Aerial crown-view tile of a tropical tree (Barro Colorado Island, Panama), acquired 20250124:
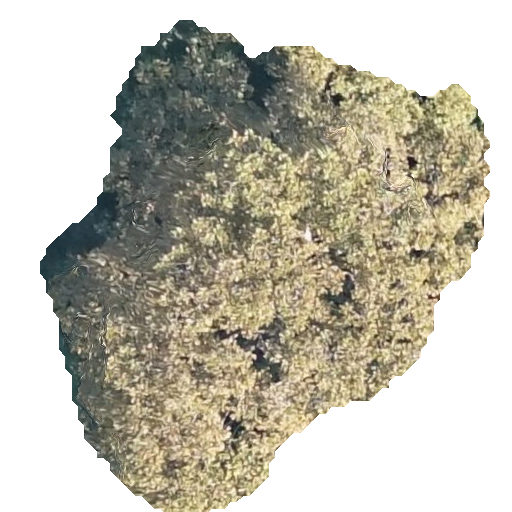
Species: Dipteryx oleifera
GBIF accepted scientific name: Dipteryx oleifera
Crown area: 217.21 m²